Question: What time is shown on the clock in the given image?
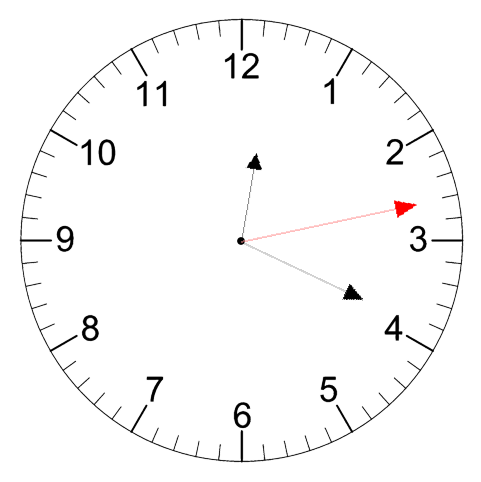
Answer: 12:19:13